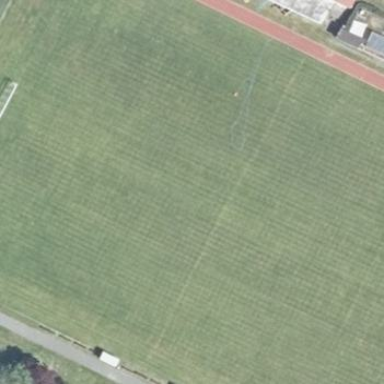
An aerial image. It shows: Soccer pitch for leisure land activities.